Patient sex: M
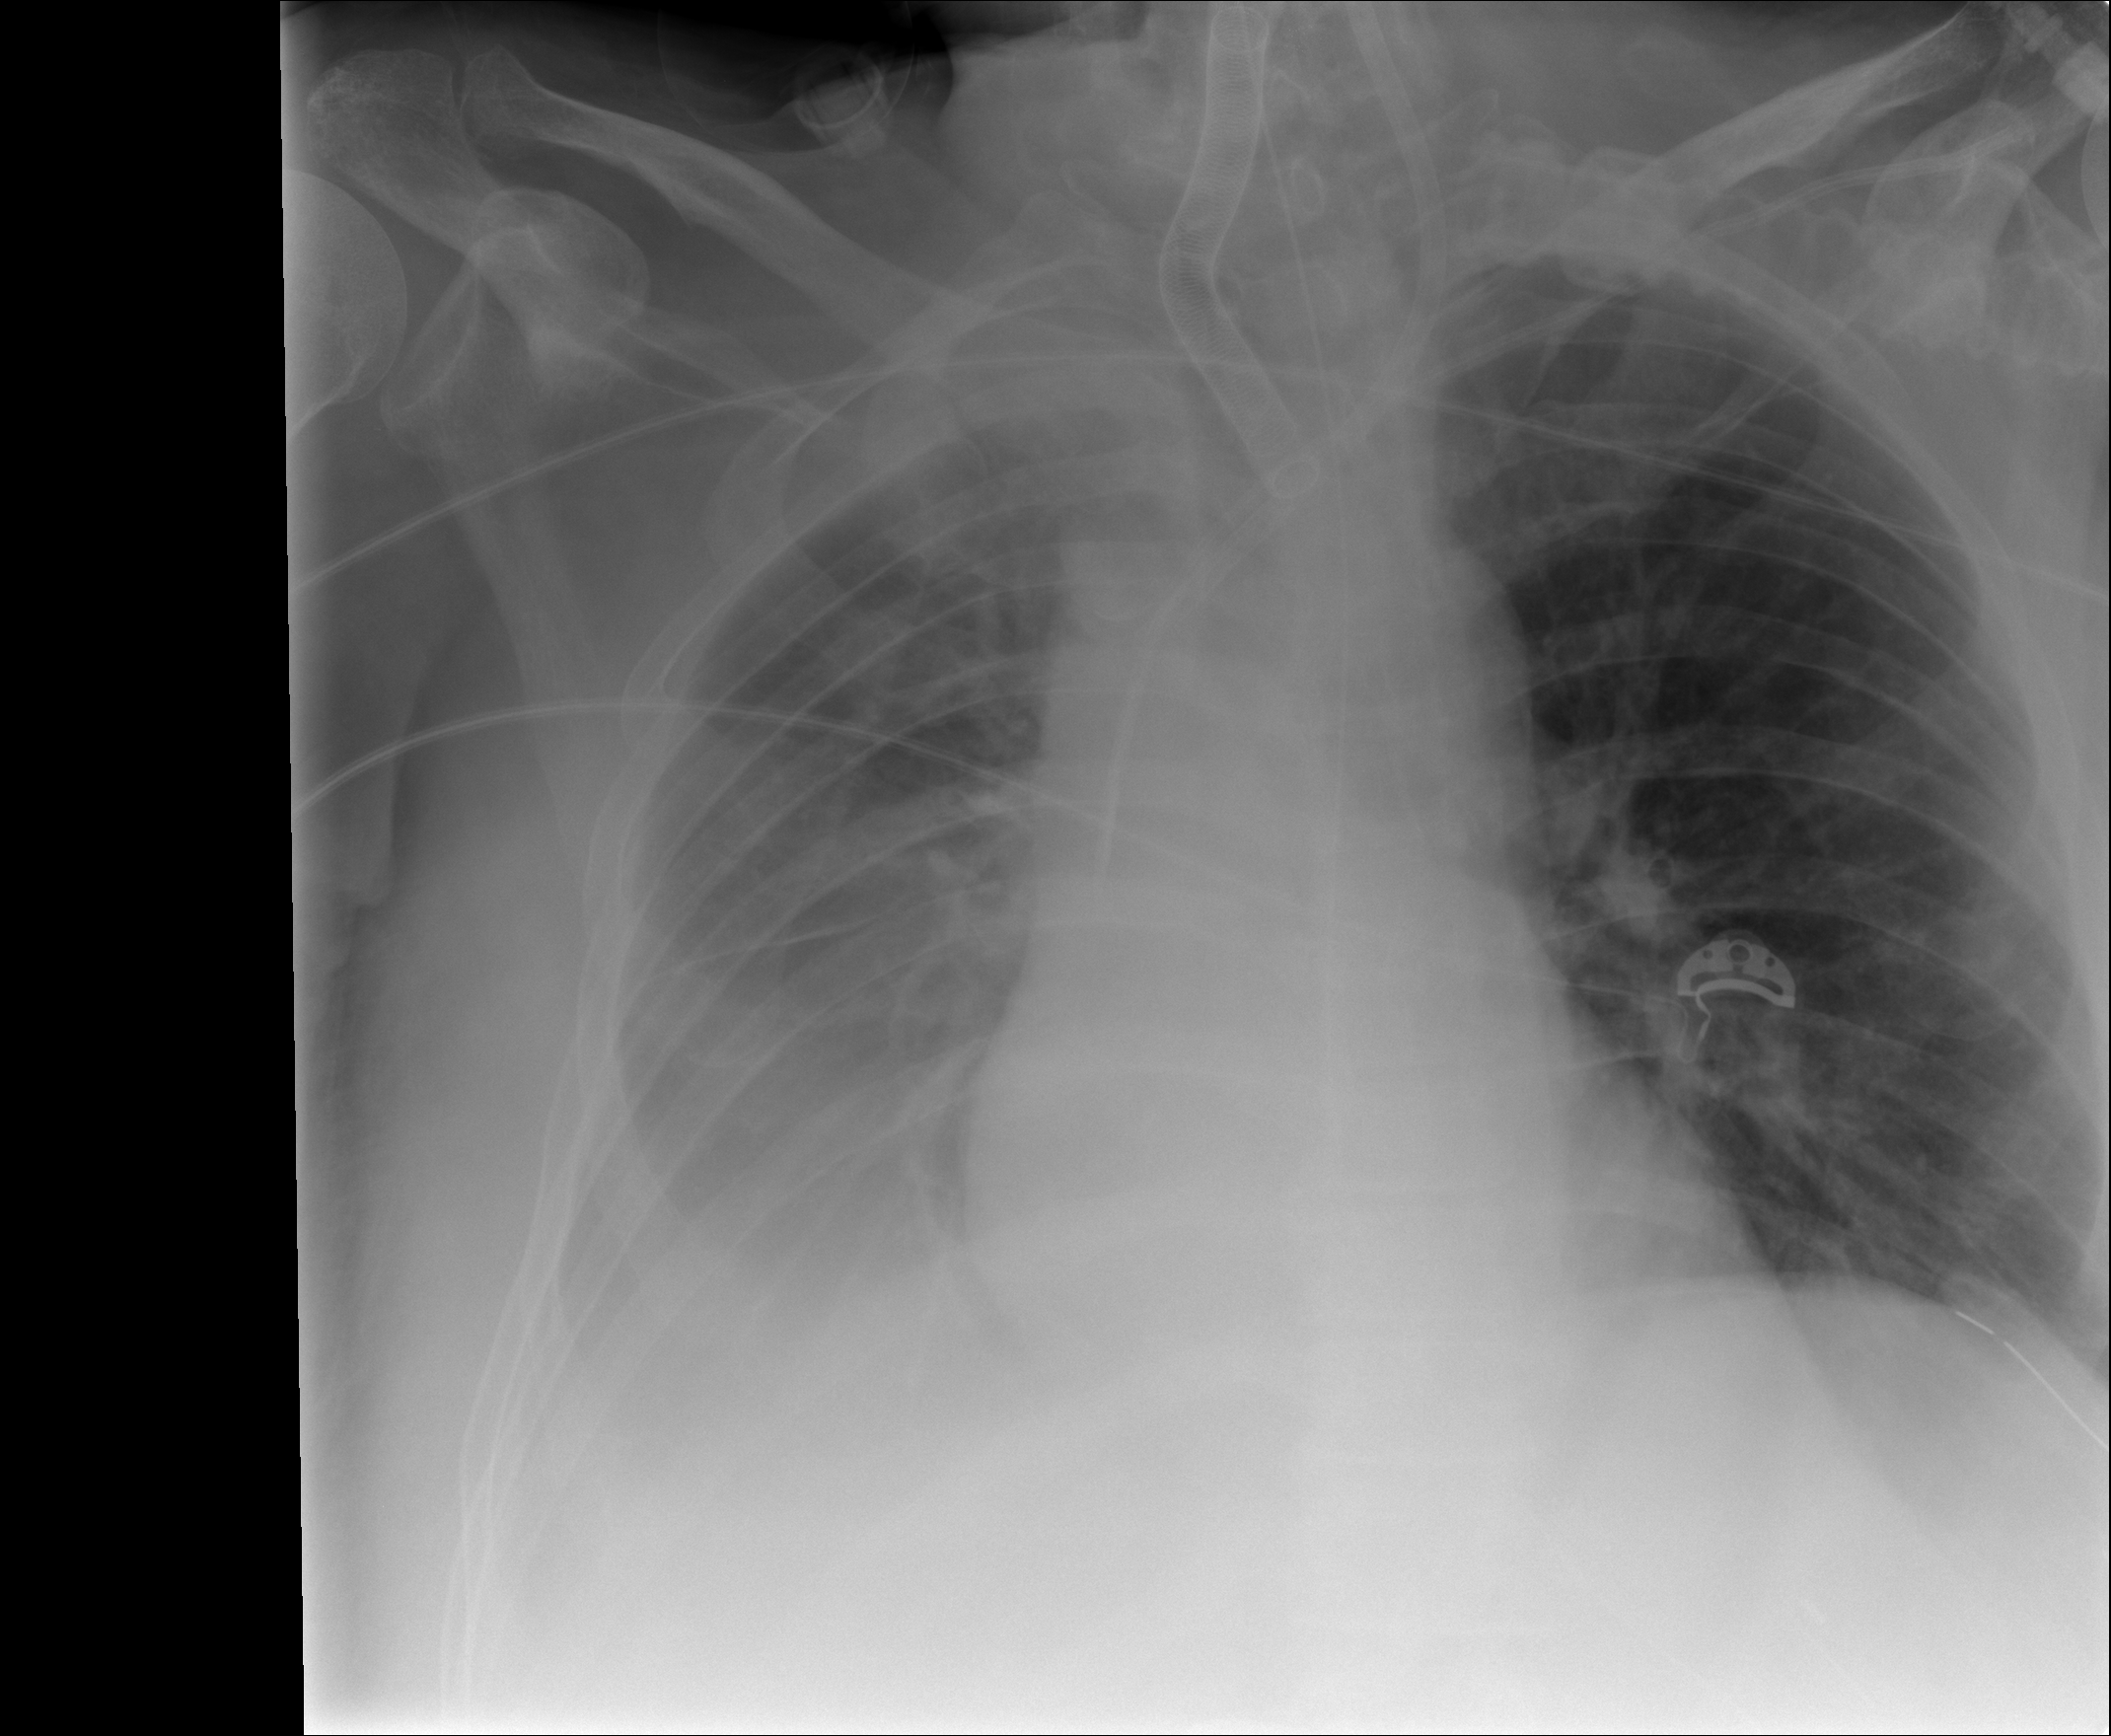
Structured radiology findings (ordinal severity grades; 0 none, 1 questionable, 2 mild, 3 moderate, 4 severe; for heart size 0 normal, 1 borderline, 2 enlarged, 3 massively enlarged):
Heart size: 0
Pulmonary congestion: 2
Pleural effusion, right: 3
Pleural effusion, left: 0
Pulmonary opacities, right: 0
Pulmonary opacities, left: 0
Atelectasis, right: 2
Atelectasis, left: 2